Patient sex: M
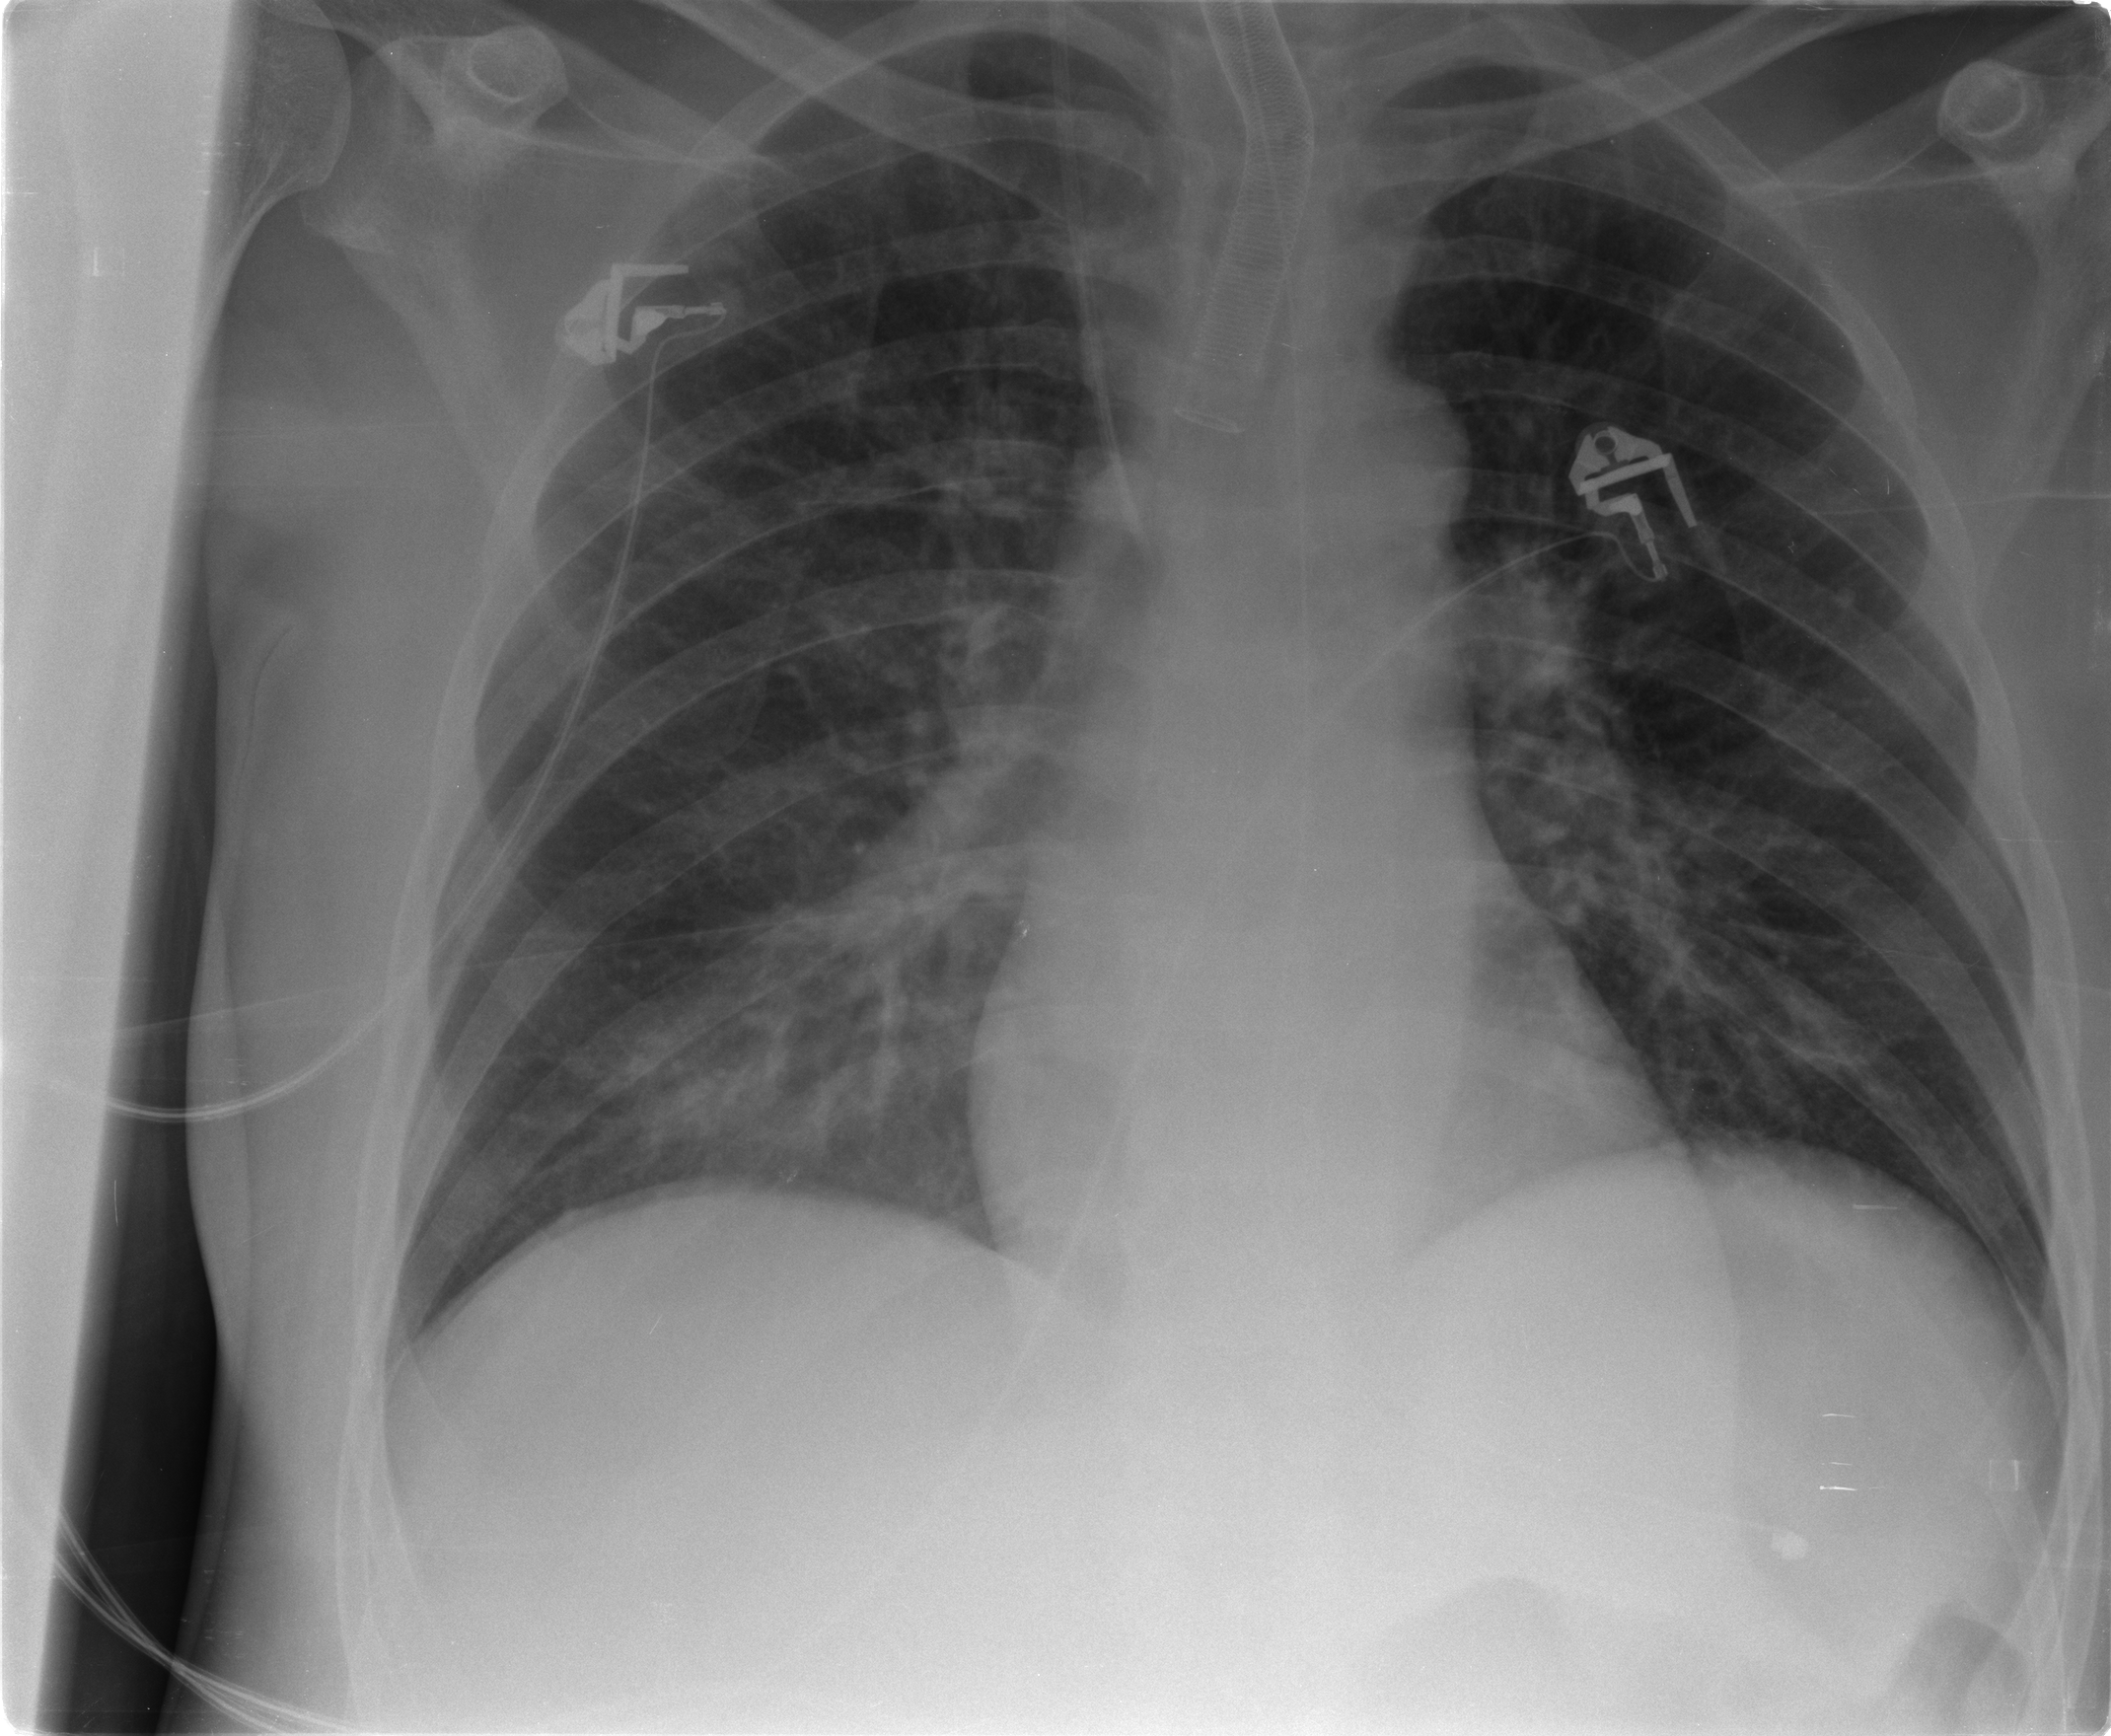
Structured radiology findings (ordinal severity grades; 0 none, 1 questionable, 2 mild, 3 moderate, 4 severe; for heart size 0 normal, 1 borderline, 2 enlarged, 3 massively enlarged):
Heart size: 0
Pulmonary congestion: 0
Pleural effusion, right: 2
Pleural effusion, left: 0
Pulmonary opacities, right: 1
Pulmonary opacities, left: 0
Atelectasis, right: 2
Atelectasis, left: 0